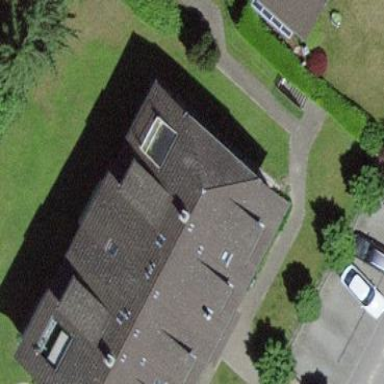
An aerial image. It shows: Hipped-roof apartment building with roof tiles.